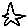
Label: star